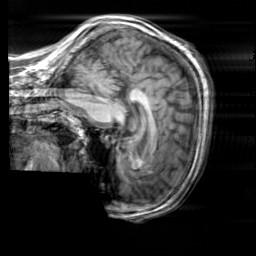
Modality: T1w
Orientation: sagittal
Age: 65
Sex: female
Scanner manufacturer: siemens
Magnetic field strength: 3 T
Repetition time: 2.3 s
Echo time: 0.00303 s